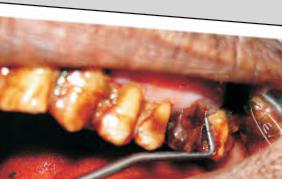
Condition: Tooth Discoloration